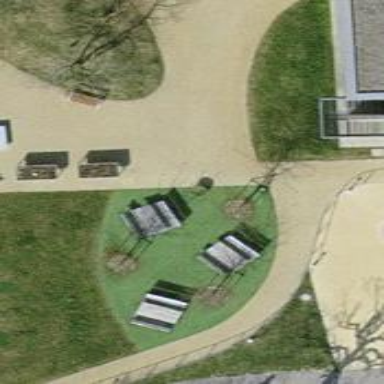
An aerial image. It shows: Picnic table located in leisure land area.